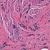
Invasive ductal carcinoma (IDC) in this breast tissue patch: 1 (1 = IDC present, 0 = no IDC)